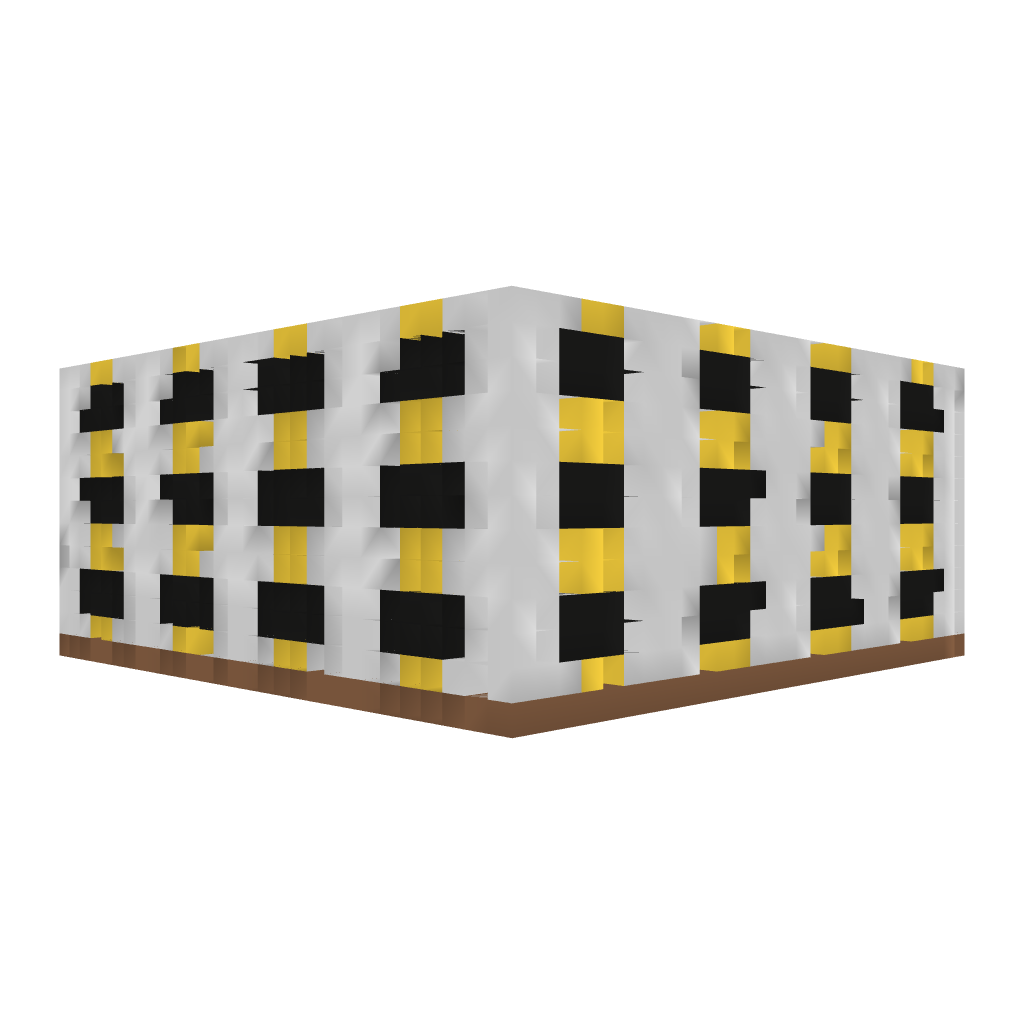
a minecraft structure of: Donator Room